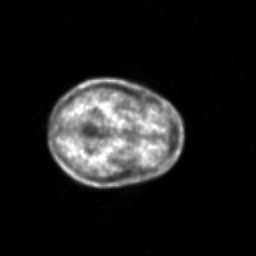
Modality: PET
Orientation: axial
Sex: female
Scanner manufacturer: siemens